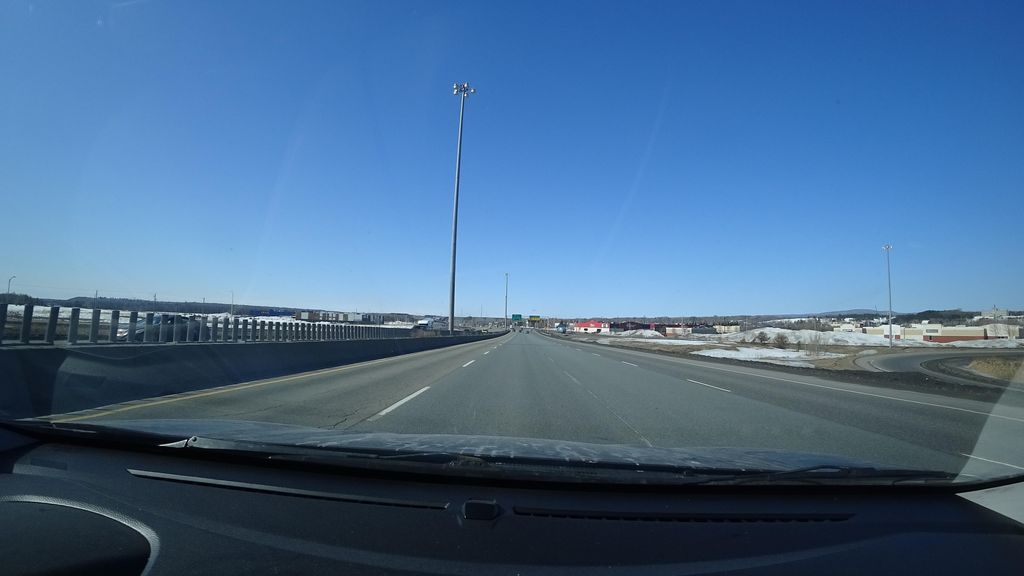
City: quebec_city